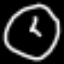
Label: clock